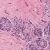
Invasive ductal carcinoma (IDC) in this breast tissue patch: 0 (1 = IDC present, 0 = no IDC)